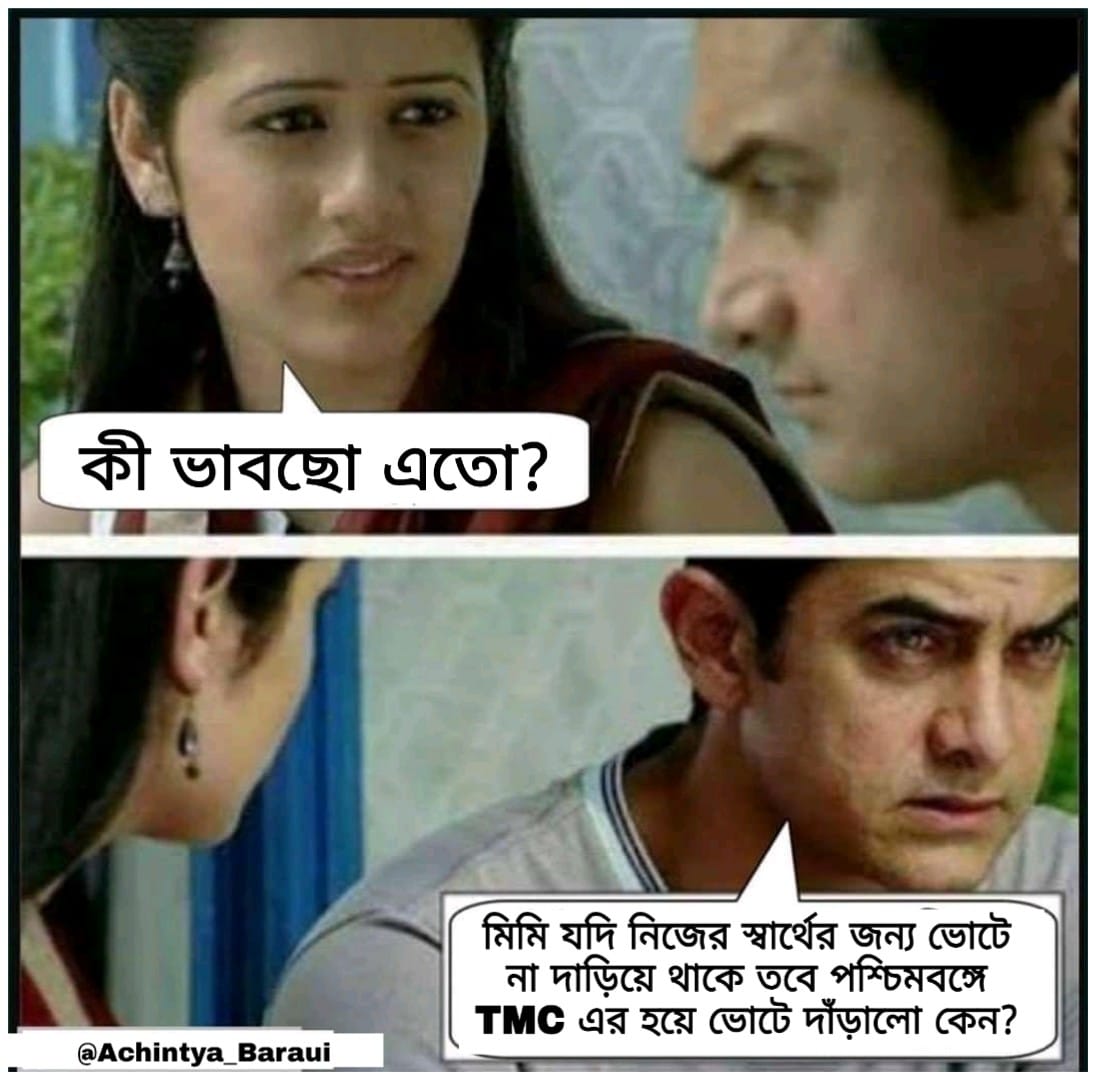
Caption: কী ভাবছো এতো ?    মিমি যদি নিজের স্বার্থের জন্য ভোটে না দাঁড়িয়ে থাকে তবে পশ্চিমবঙ্গে TMC এর হয়ে ভোটে দাড়ালো কেন ?
Label: non-hate